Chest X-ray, PA view. Patient: 31 years old, sex M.
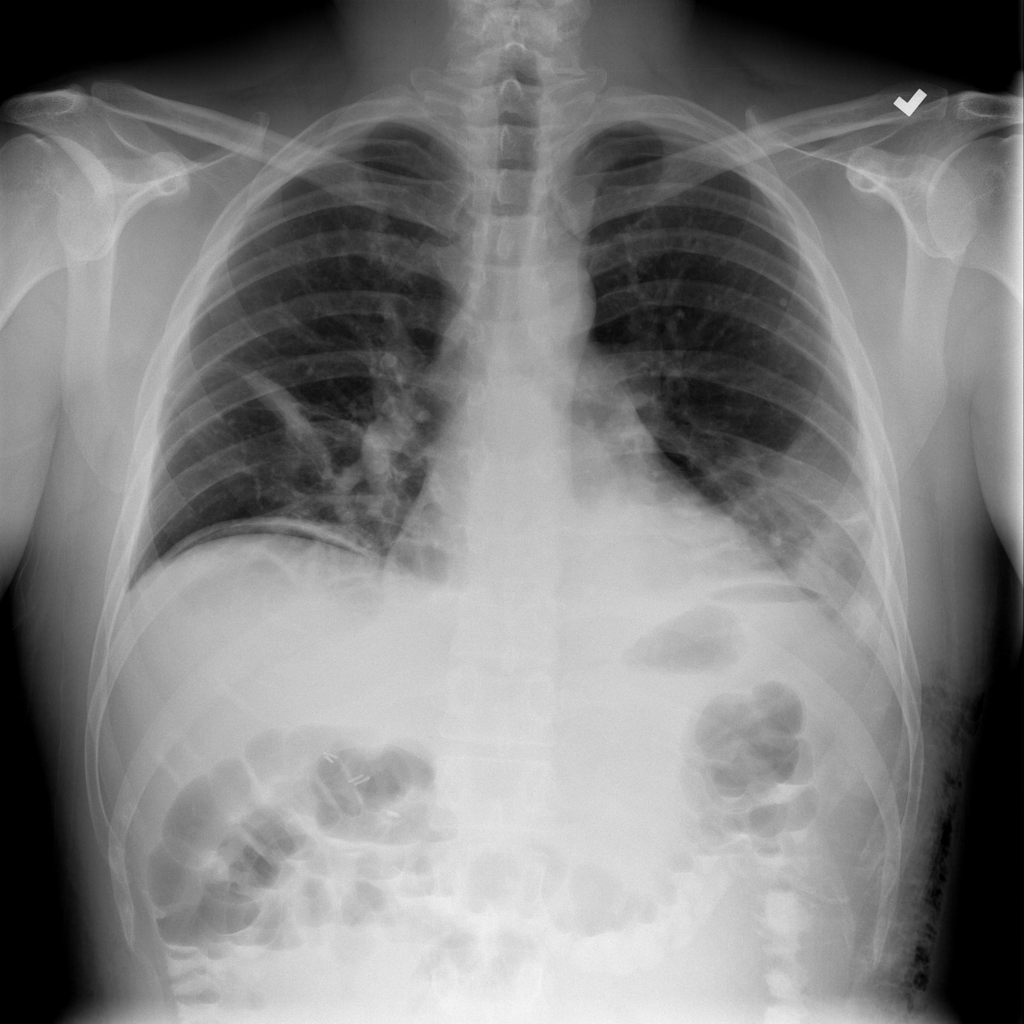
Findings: Atelectasis, Infiltration, Pneumonia